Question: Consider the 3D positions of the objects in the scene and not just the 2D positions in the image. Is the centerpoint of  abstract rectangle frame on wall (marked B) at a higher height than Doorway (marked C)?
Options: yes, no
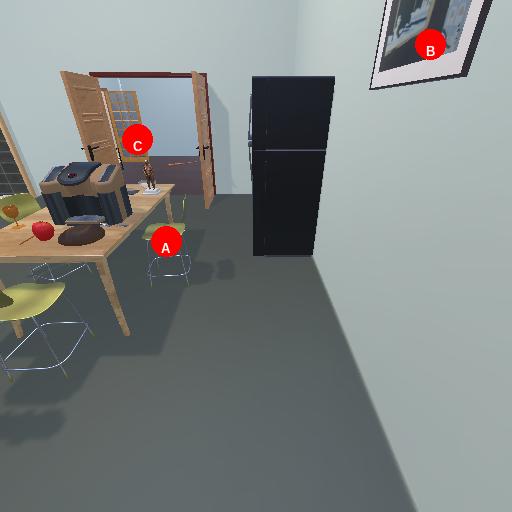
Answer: yes